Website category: movie
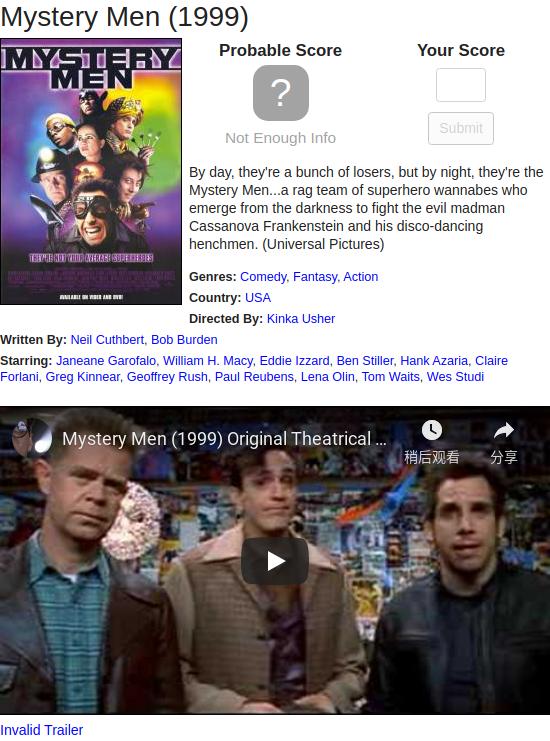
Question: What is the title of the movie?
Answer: Mystery Men

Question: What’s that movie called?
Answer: Mystery Men

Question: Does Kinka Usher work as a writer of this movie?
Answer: no

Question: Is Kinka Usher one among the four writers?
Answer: no

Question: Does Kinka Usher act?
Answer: no

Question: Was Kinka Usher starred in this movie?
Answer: no

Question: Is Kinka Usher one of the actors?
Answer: no

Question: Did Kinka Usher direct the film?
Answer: yes

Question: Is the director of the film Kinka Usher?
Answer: yes

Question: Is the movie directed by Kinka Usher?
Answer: yes

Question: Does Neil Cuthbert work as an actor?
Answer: no

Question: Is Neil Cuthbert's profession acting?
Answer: no

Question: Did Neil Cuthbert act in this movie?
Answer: no

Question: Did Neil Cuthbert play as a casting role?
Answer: no

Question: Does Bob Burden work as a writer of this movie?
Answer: yes

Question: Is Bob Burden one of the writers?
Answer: yes

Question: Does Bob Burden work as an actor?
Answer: no

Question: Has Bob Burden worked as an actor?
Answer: no

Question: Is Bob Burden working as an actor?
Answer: no

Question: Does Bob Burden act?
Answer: no

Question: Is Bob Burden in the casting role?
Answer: no

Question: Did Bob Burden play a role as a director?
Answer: no

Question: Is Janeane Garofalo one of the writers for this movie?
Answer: no

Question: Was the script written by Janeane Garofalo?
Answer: no

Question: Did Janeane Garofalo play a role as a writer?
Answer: no

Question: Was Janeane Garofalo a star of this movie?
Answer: yes

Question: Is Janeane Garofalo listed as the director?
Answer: no

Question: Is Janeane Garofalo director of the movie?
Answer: no

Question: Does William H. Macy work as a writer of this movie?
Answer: no

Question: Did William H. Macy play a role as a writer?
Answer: no

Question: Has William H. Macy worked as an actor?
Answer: yes

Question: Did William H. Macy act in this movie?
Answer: yes

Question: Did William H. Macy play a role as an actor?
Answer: yes

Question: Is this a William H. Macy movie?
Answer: no

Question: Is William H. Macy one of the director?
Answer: no

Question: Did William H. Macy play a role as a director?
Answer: no

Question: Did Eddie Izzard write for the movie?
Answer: no

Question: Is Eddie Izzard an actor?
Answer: yes

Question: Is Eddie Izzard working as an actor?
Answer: yes

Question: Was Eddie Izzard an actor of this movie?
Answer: yes

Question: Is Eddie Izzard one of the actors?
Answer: yes

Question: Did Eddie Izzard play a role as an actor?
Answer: yes

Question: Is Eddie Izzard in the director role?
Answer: no

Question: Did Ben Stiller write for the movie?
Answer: no

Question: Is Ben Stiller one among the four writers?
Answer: no

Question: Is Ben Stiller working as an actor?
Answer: yes

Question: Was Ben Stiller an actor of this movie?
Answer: yes

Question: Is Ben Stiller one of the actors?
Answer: yes

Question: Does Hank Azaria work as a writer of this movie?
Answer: no

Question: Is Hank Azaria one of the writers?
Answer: no

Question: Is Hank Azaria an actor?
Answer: yes

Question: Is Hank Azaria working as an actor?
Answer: yes

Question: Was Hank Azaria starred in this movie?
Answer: yes

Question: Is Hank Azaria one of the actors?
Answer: yes

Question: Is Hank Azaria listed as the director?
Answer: no

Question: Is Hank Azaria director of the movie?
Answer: no

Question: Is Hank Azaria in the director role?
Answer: no

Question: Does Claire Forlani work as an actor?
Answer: yes

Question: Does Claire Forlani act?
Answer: yes

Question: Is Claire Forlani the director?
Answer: no

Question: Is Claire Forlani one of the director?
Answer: no

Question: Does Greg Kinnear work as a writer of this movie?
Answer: no

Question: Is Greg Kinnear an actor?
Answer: yes

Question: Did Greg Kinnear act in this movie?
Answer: yes